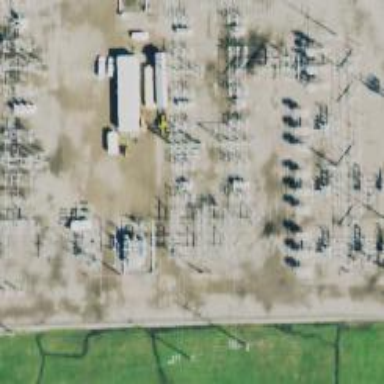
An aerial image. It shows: Switch used for power control.